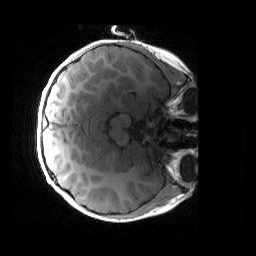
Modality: T1w
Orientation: axial
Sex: female
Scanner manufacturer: siemens
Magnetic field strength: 3 T
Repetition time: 1.9 s
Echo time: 0.00243 s